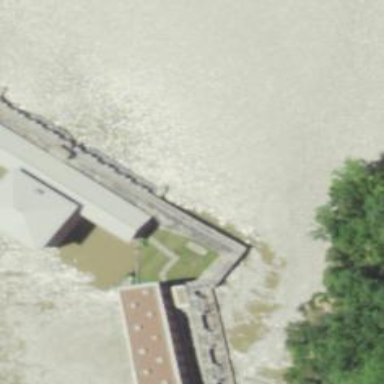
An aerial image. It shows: Hydro power generator utilizing water storage as its method.